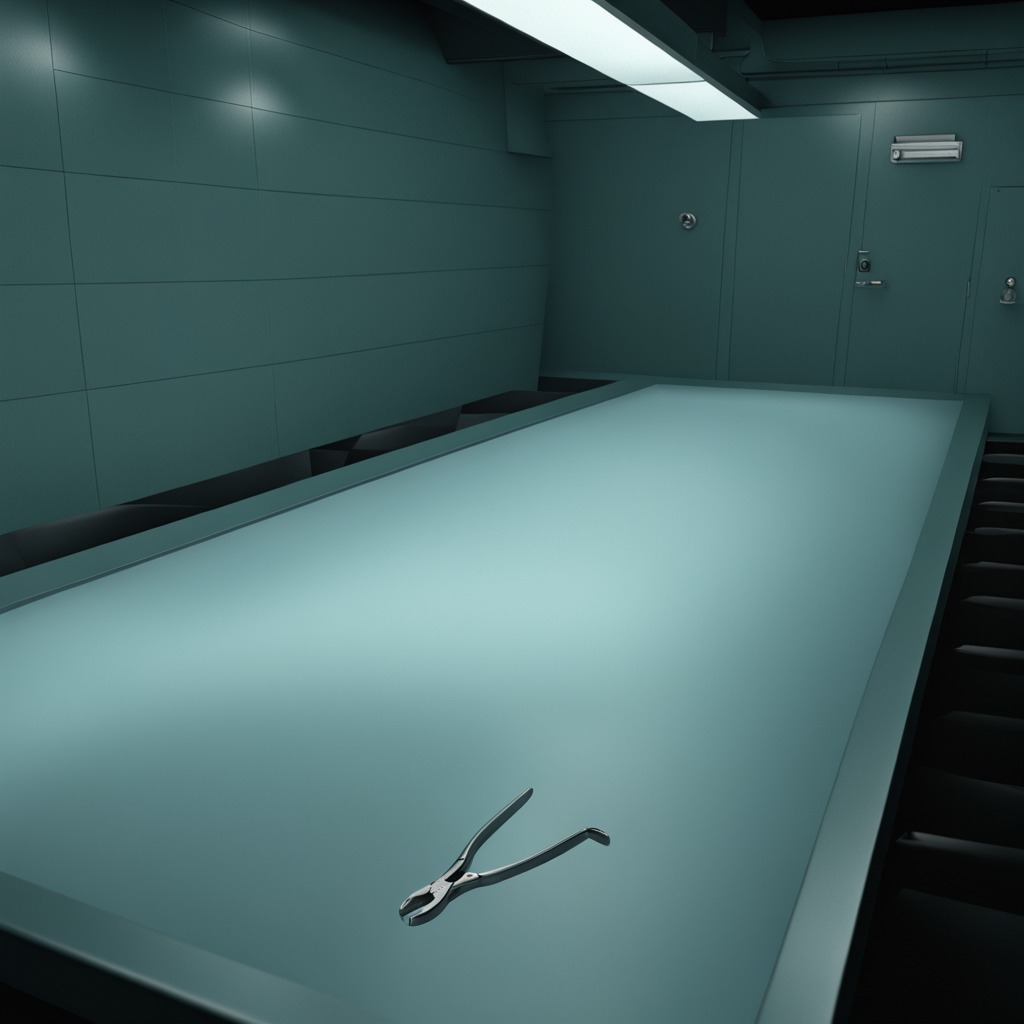
A plier lies on the table in the railway signal maintenance room.